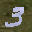
Label: 3